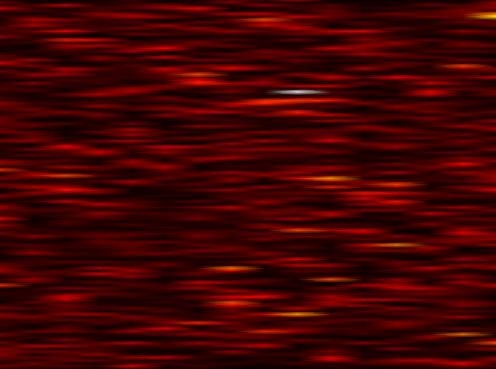
Label: OFDM